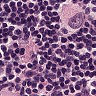
Metastatic tissue present: yes